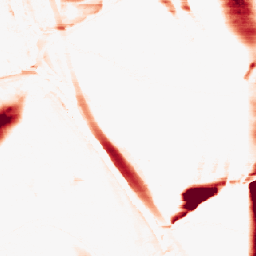
Category: morphological
Decomposition family: morphological_rect
Decomposition parameters: operation: opening
width: 50
height: 3
Upsampling method: nearest
Upsampling parameters: scale: 4
Upsampling scale: 4